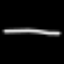
Label: line